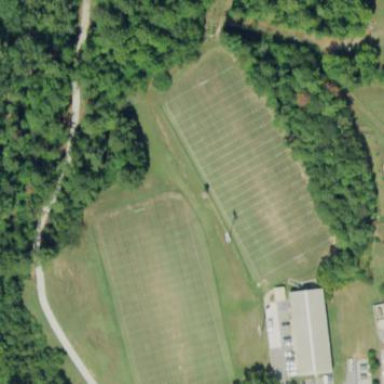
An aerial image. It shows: American football pitch.